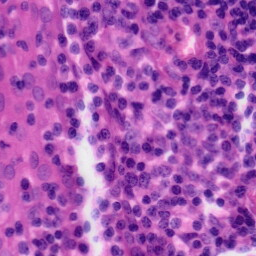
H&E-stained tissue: Tonsil